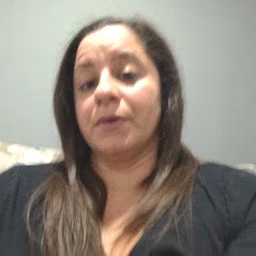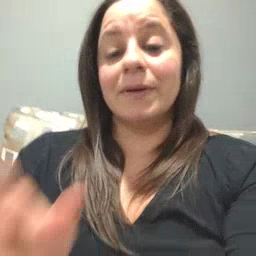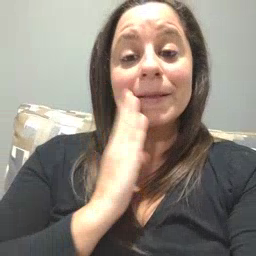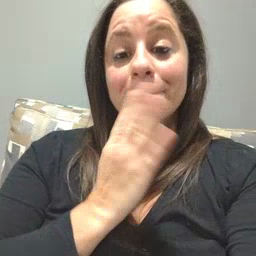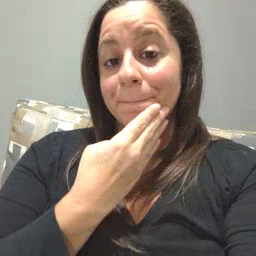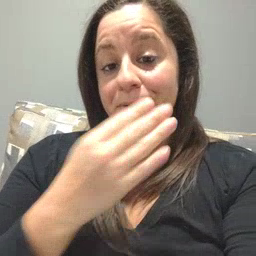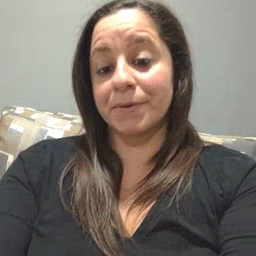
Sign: napkin